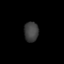
Tissue: prostate
Cell type: T cells
Senescence score: 0.7061
Nuclear area (px): 277
Mean DAPI intensity: 63.462